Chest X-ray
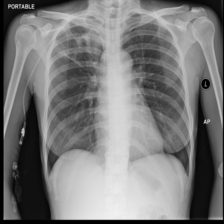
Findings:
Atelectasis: negative
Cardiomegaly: negative
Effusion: negative
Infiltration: negative
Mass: negative
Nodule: negative
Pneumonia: negative
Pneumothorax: negative
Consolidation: negative
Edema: negative
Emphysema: negative
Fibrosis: negative
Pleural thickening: negative
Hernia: negative